Field crop: maize
Growth stage: 2
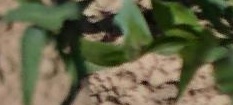
Species: maize